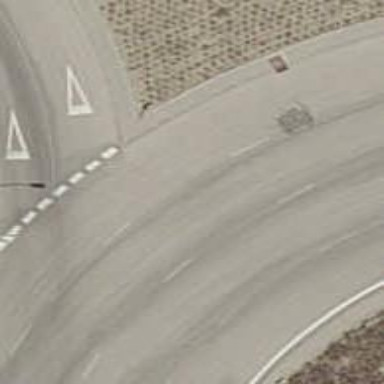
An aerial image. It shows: Residential road with roundabout.